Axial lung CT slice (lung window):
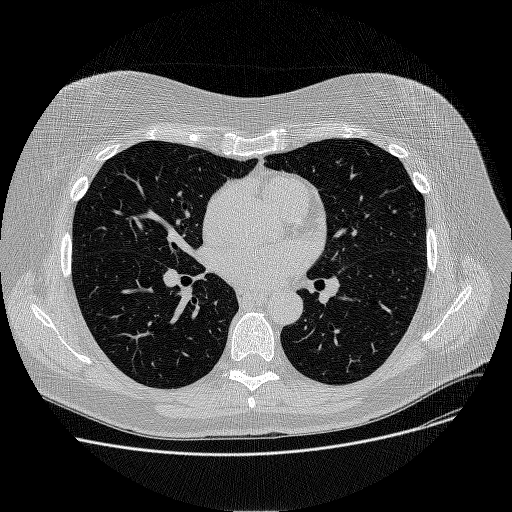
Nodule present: no